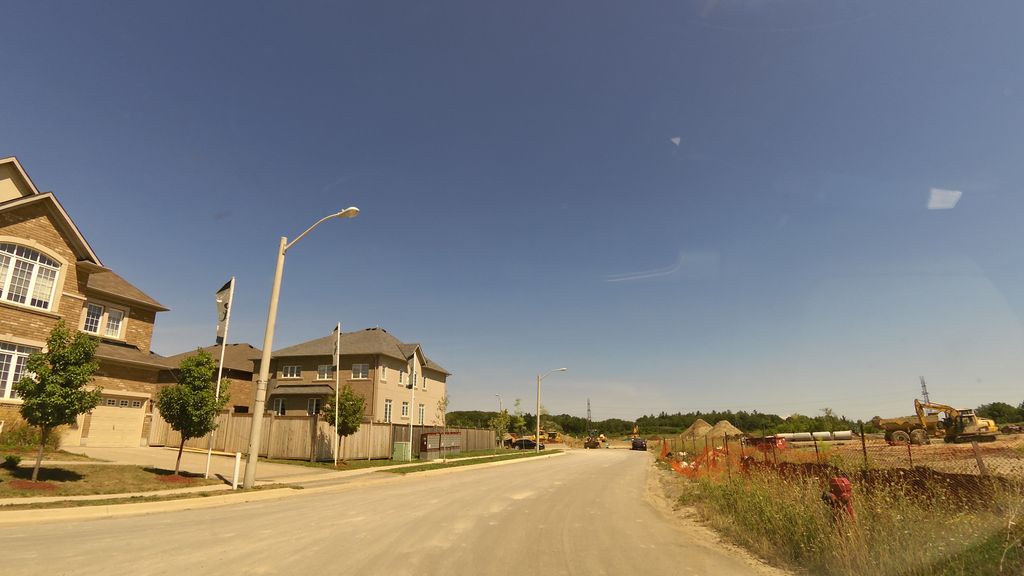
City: hamilton